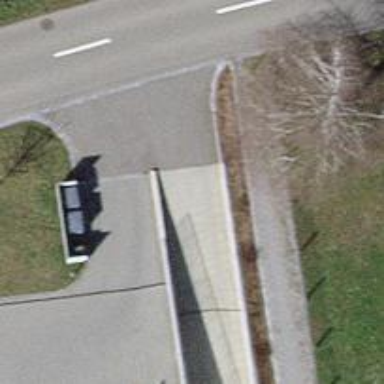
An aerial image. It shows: Parking entrance.